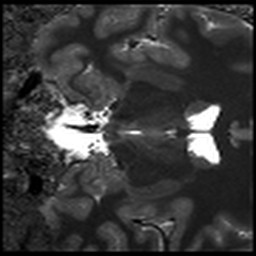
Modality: T1map
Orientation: coronal
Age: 25
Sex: female